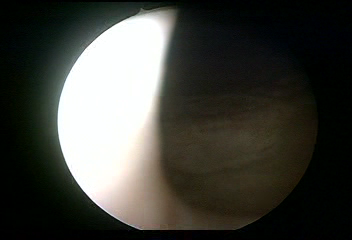
Modality: WLC
Class: Normal mucosa
Bladder cancer association: No